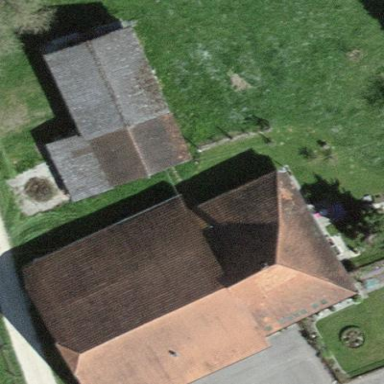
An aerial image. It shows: Farm building.